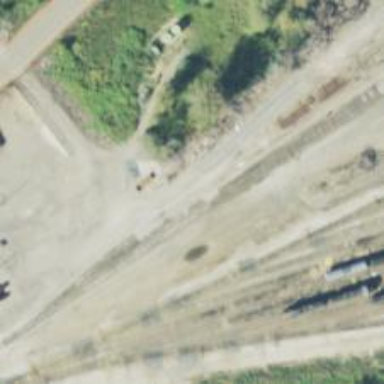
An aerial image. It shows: Railway siding for service.